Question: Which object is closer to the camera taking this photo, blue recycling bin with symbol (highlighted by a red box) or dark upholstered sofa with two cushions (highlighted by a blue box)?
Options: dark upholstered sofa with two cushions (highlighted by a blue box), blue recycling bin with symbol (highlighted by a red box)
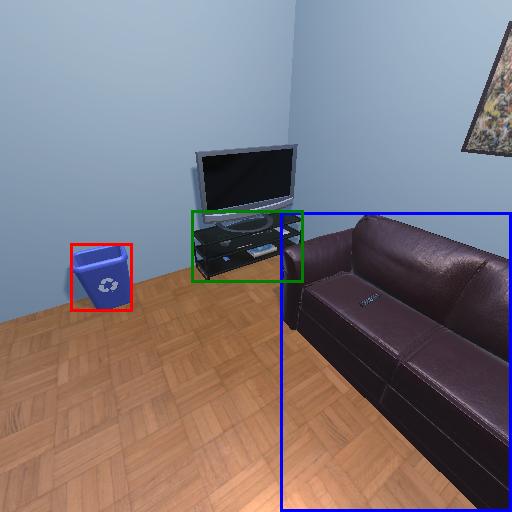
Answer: dark upholstered sofa with two cushions (highlighted by a blue box)